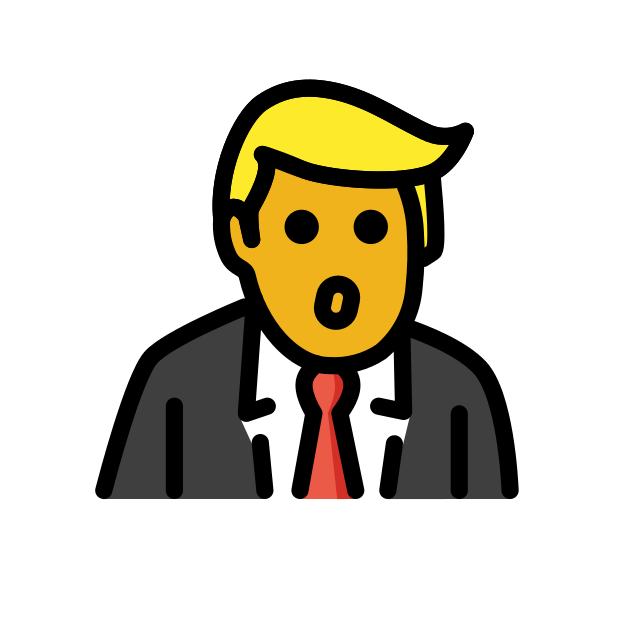
trump